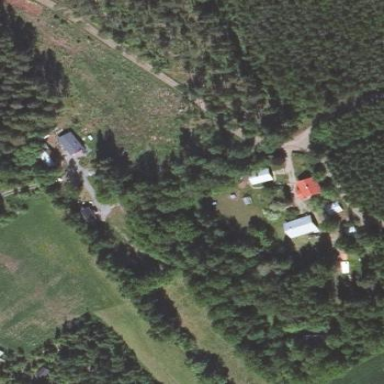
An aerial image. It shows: Farmyard area.